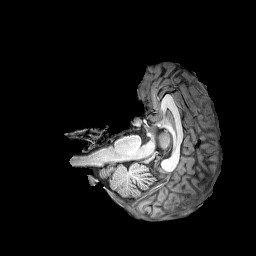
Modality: T1w
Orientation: axial
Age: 46
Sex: female
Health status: healthy